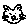
Label: cat